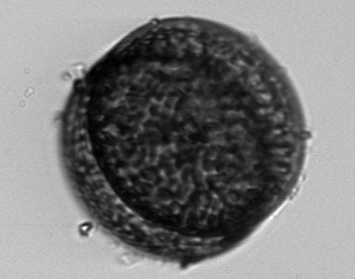
Label: Coscinodiscus